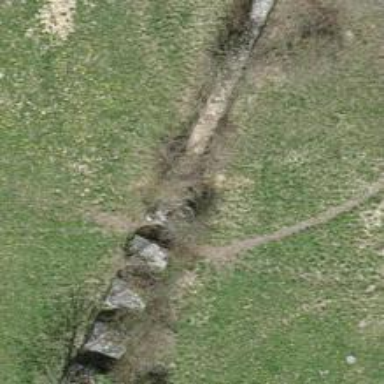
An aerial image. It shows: Wall barrier.